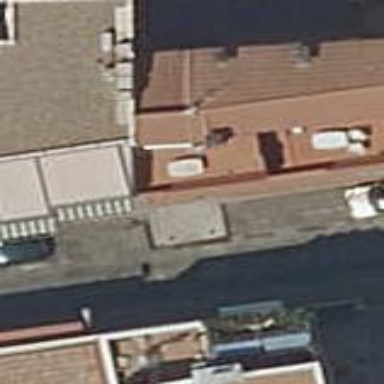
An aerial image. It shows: Image showing building with apartments.